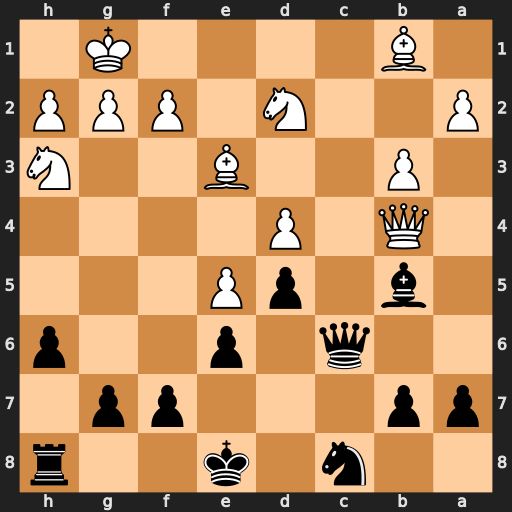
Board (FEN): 2n1k2r/pp3pp1/2q1p2p/1b1pP3/1Q1P4/1P2B2N/P2N1PPP/1B4K1
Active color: b
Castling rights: k
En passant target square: -
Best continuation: Qc1+ Nf1 Qxf1#